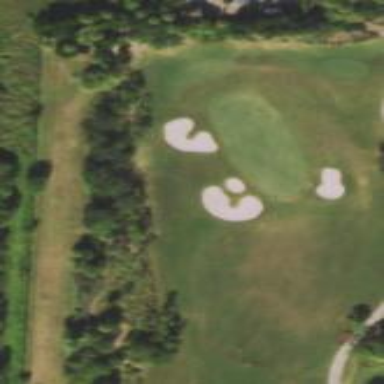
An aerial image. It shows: Scenic golf fairway.